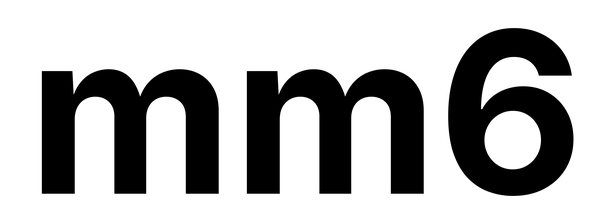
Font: Inter_Bold